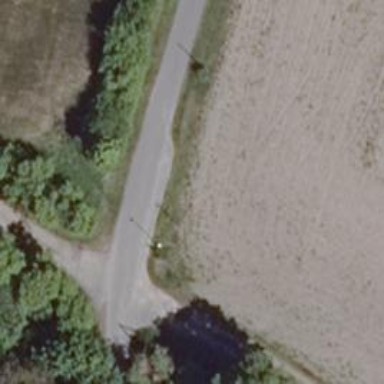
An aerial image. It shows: Passing place on the road.